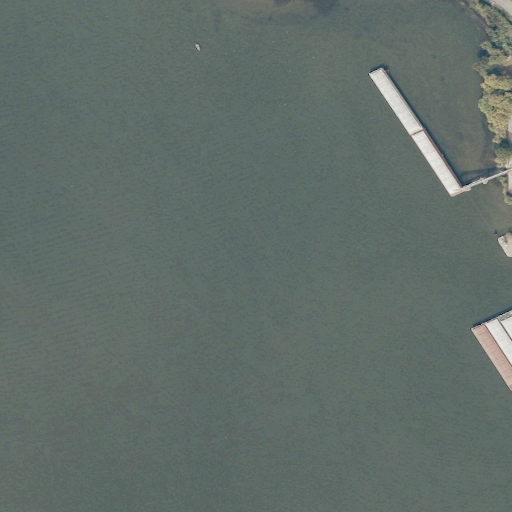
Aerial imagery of valley in Alabama named Polecat Hollow containing open water, medium intensity development, high intensity development, grassland, open development, and low intensity development